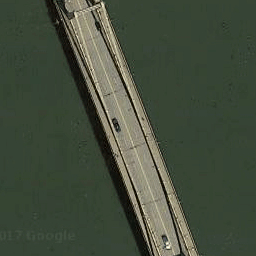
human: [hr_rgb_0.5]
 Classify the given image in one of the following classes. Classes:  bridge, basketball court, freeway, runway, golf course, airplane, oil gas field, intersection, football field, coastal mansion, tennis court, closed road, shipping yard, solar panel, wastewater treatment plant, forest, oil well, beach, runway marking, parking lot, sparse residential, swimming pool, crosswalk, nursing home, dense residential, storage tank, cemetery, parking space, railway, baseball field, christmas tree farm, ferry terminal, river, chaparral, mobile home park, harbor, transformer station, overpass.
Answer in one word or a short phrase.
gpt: bridge